Field crop: maize
Growth stage: 2
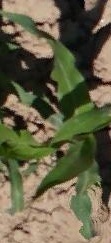
Species: maize